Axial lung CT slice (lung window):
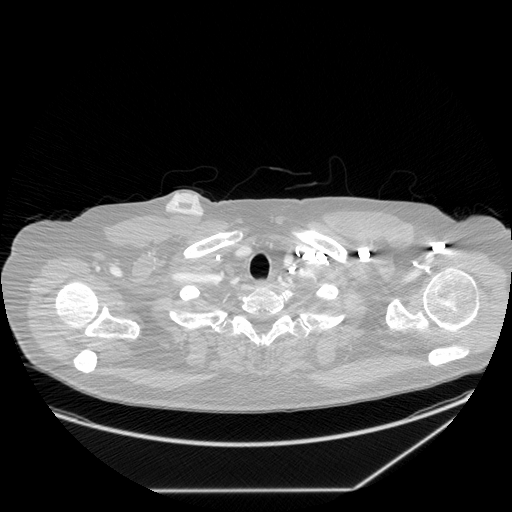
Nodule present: no